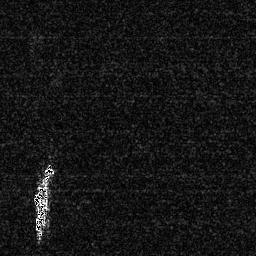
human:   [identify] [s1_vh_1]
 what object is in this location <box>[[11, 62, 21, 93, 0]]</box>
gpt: <ref>1 large ship at the bottom left</ref>